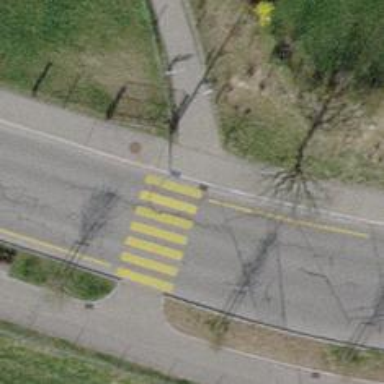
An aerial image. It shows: Zebra crossing with crossing island.